Question: >
<URL>
Recently Facebook released a new version of its Android application that features an improved navigation. One main new feature is the new menu (that already existed on the iOS version):

By clicking on the home button of the Action Bar, this menu slides from left to right, hiding the main activity that is no longer accessible.
How do you think this menu has been made? Do you think they have just played with the <URL>?
Thanks!
There is no way that it could be one of the two ('ViewPager' or 'SlidingDrawer'). It's not the menu that slides in, it's the main screen that moves away leaving only a tiny part of it on the screen. It's like if the menu was already behind that main screen and that it just got uncovered. And second thing, we can actually still interact with that main screen (otherwise I would have assumed that they took a screenshot in order to cut a tiny part of it to compose that view).
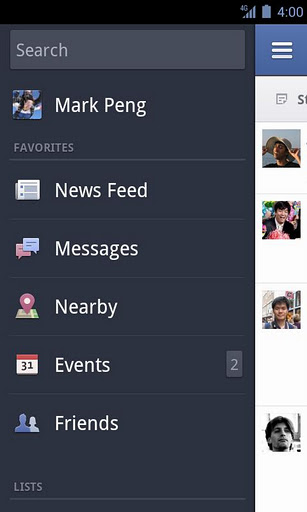
Answer: I was looking for implementing the same thing and I came up with a solution that is good enough (or maybe is really near what they have done).
So what I did was a single FrameLayout with both of the Layouts stacked together and then I just animate the top layout to slide to the right of the screen (just need to call the slideTo or scrollBy. And basically it's that! Quite simple and effective!
EDIT:
I've answered to a similar question here with some code samples, enjoy =): <URL>